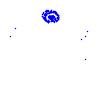
Particle: proton